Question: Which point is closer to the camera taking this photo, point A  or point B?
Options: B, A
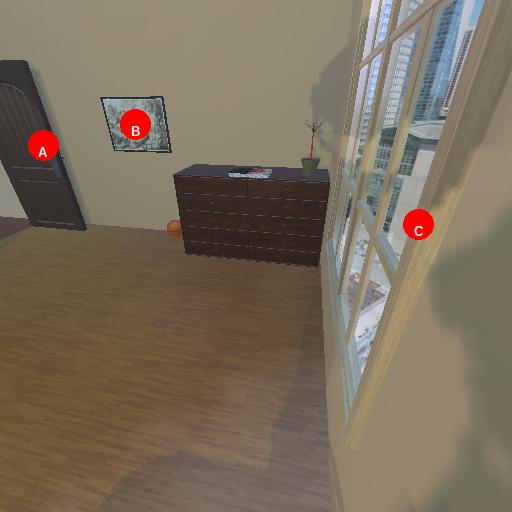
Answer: B